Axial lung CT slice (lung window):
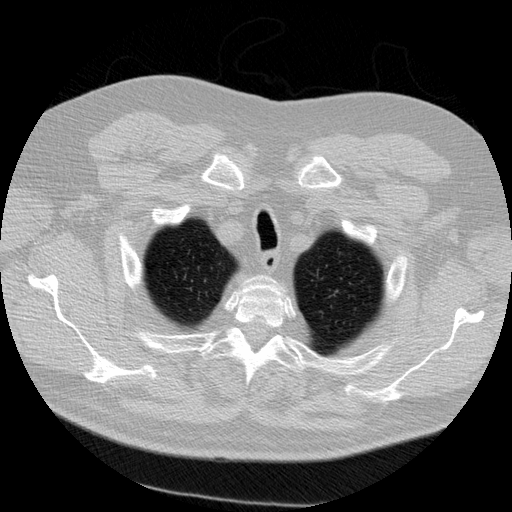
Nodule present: no